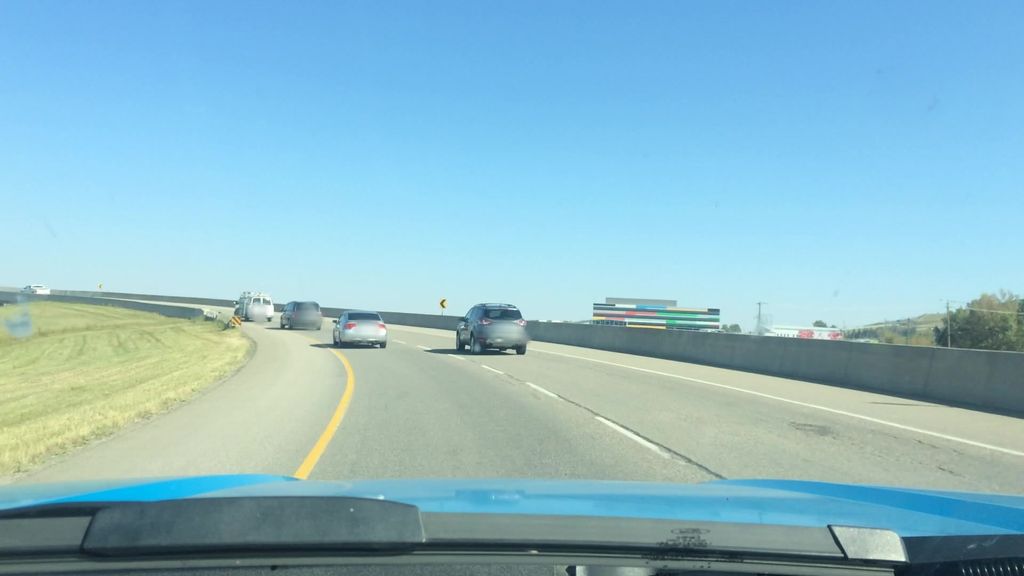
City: calgary